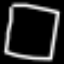
Label: square